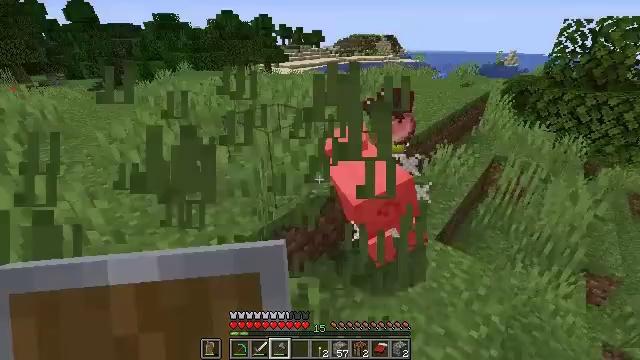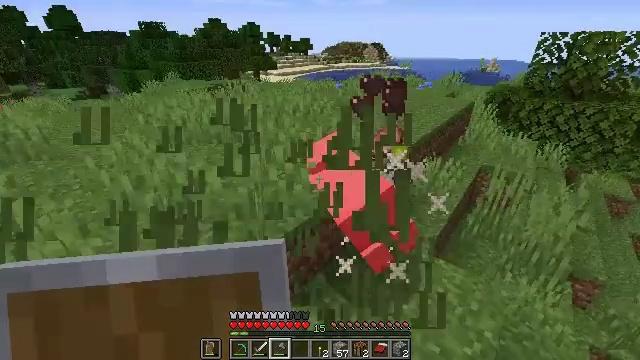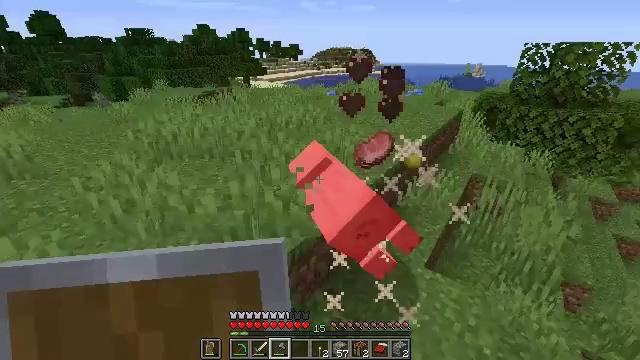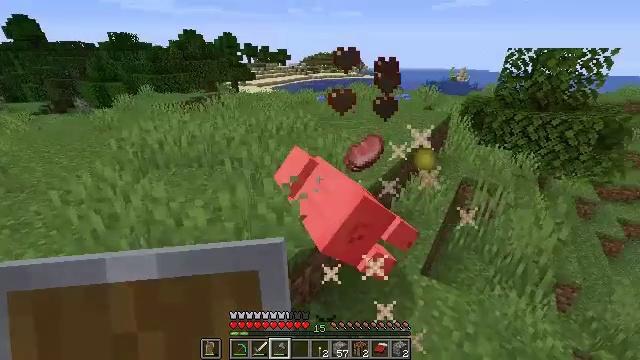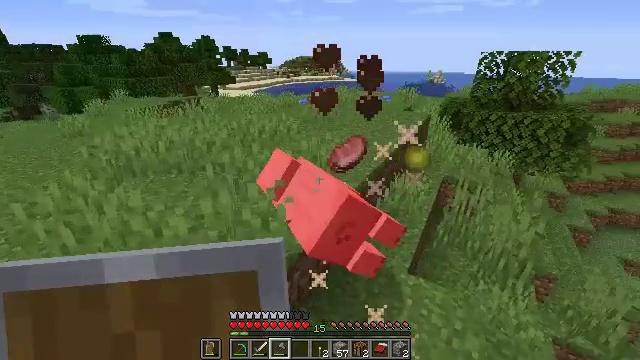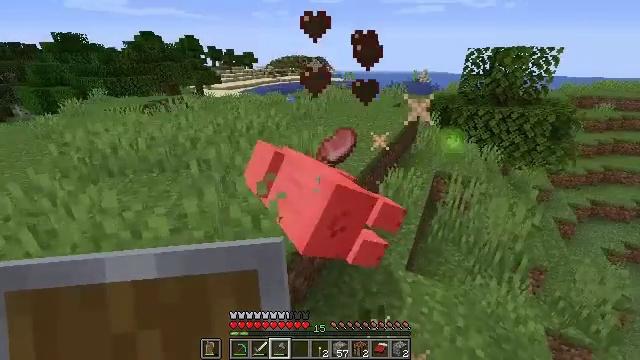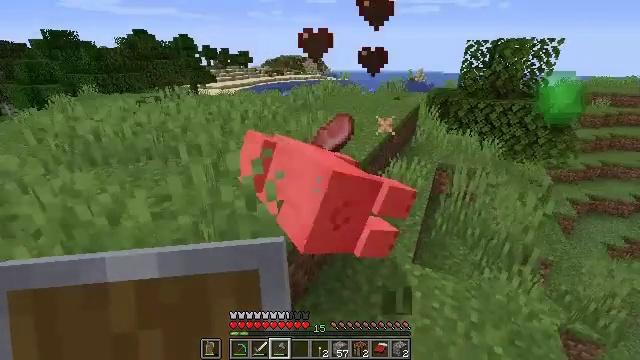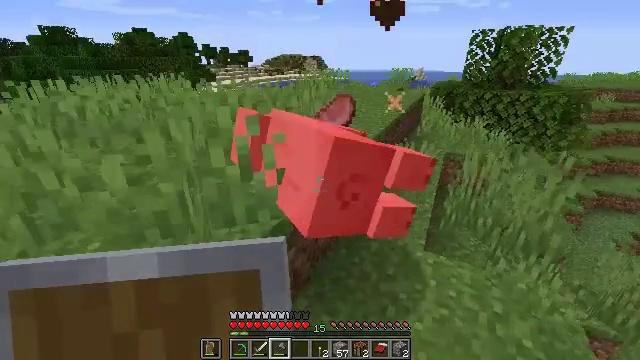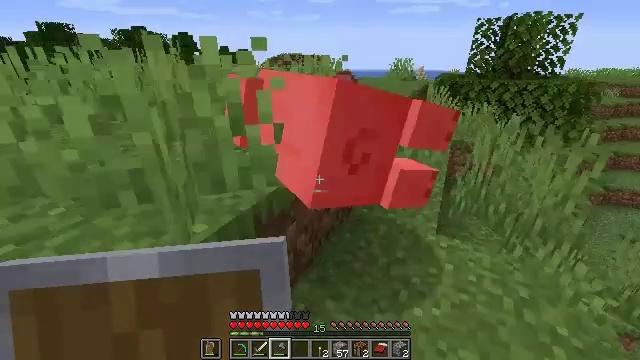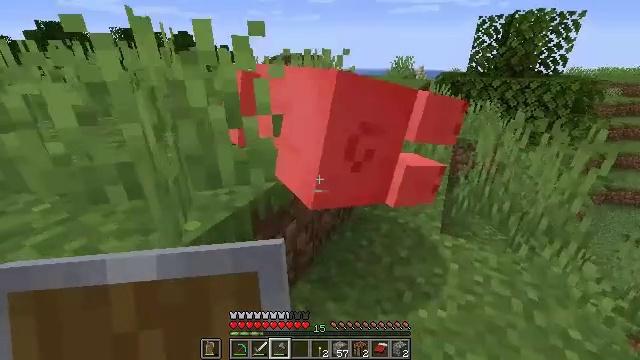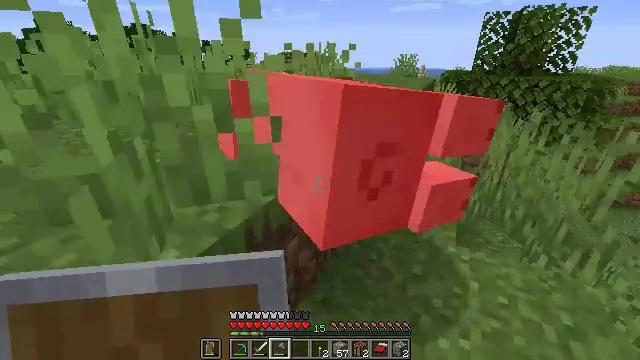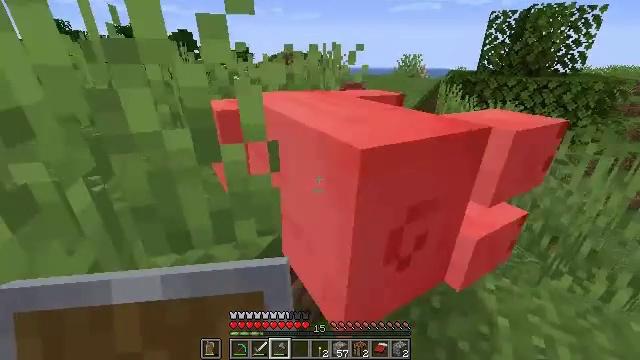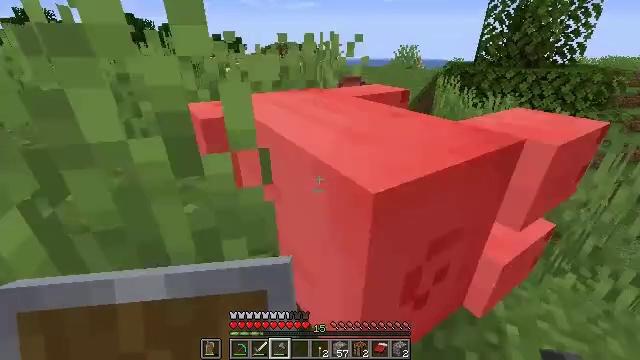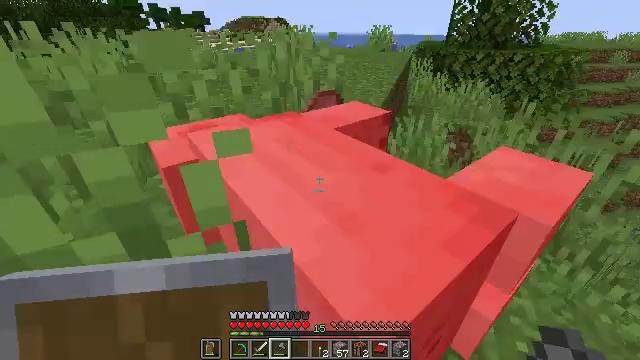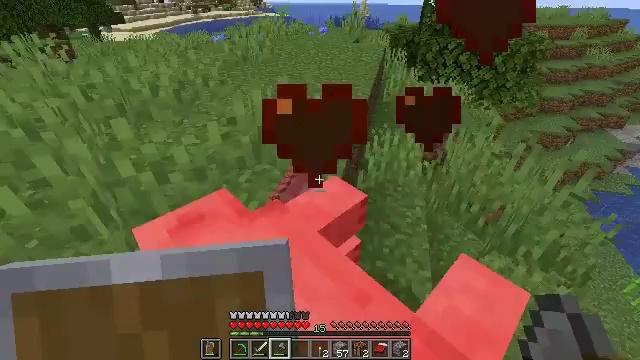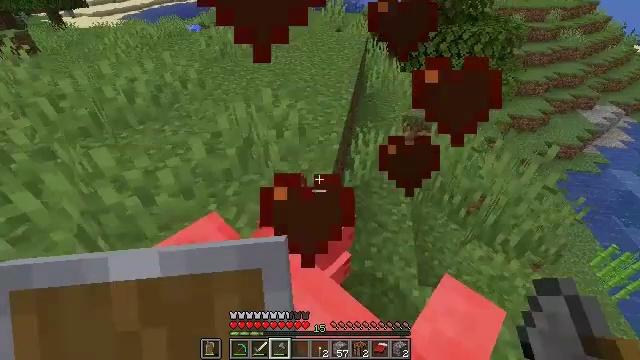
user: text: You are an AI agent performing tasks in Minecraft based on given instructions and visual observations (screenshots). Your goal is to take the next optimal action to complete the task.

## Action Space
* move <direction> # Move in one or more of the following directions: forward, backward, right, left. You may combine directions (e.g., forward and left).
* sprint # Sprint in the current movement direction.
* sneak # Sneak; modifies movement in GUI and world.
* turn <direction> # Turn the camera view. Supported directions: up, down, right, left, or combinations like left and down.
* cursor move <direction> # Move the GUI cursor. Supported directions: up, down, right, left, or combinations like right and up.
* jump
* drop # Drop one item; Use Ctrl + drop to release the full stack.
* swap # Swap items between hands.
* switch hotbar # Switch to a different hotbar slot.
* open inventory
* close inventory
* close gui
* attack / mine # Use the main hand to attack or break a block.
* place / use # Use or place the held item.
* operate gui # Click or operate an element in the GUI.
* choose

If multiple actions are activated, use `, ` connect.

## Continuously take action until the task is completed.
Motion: motion action
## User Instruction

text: Combat the pig.
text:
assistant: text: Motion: move forward, turn right and up, jump
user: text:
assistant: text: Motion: move forward, turn right
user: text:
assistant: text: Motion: move forward, turn right
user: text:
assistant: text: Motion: move forward, turn right
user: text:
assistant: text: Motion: move forward, turn right
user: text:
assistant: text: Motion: move forward
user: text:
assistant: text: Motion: move forward
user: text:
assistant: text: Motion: move forward
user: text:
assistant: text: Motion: move forward
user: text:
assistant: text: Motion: move forward
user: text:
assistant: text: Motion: move forward
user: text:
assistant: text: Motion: move forward, turn right and down
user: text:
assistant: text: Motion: move forward, turn right and down, jump
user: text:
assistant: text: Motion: move forward, turn right and down, jump
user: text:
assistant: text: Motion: move forward, turn right and down, jump
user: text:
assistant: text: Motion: move forward, turn right and down
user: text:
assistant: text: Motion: move forward, turn down
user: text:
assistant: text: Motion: move forward
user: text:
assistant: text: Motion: move forward, turn right
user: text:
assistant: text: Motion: move forward, turn right
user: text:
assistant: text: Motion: move forward, turn right
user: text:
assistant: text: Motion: move forward, turn right and up
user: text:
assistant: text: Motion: move forward, turn right
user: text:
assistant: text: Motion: move forward and move right, turn right
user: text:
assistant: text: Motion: move forward and move right, turn right and up
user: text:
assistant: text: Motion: move forward and move right, turn right and up
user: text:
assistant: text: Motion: move forward and move right, turn right and up
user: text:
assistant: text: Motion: move forward and move right, turn right and up
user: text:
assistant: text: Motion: move forward and move right, turn right and up
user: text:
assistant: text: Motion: move forward, turn right